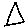
Label: triangle